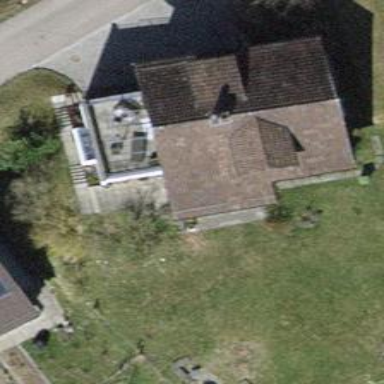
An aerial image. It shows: Detached building with gabled roof.